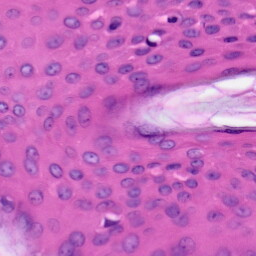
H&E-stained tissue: Skin